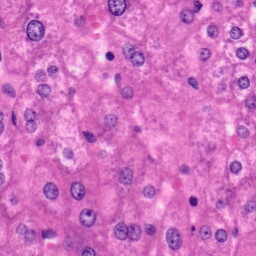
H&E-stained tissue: Liver